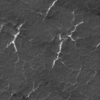
Label: not_dusty